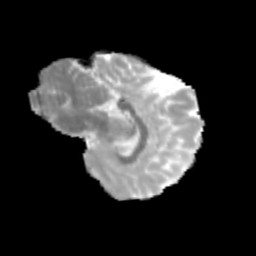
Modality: MD
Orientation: sagittal
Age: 14
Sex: female
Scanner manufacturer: siemens
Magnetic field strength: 3 T
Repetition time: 3.8 s
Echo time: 0.07 s